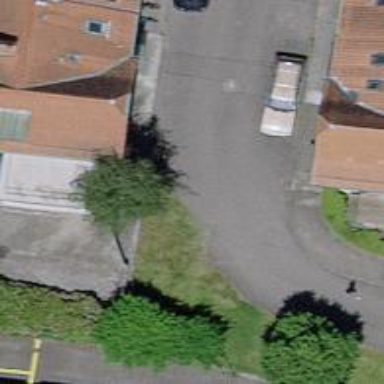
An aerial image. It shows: Raised kerb.